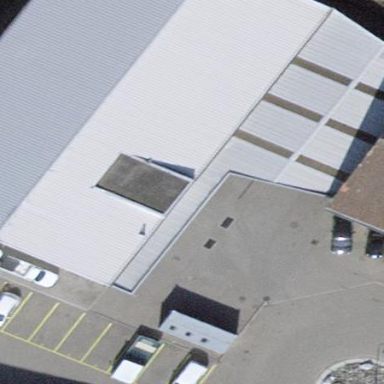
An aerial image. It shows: Commercial building.